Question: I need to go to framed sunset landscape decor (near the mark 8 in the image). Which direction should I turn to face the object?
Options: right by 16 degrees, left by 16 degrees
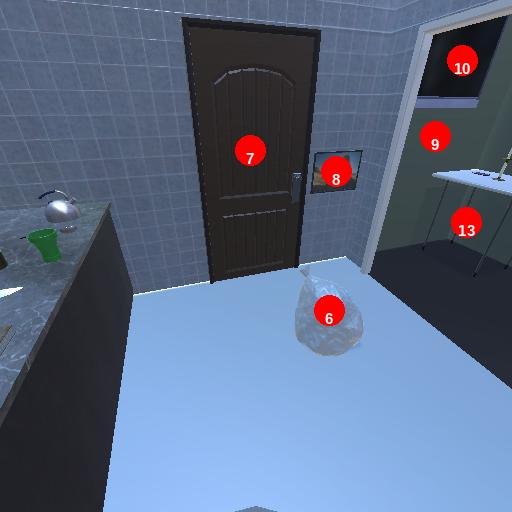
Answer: right by 16 degrees